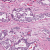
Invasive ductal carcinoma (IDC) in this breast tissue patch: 1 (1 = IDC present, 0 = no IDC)